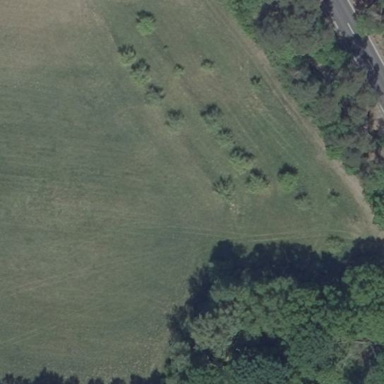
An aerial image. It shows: Orchard.